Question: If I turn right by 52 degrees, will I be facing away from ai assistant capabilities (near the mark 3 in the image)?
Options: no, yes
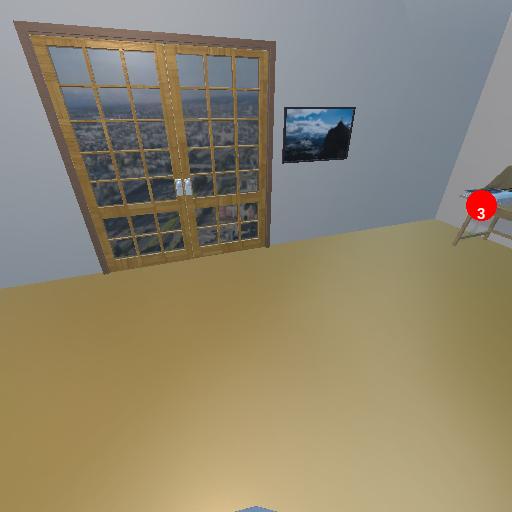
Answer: no